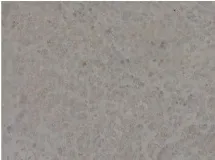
HE and immunohistochemical staining of the resected specimen. Immunohistochemical staining. , Vimentin.
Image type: pathology (immunostaining)